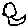
Label: bird